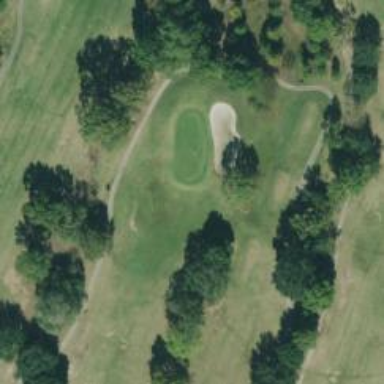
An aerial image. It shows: Golf hole.